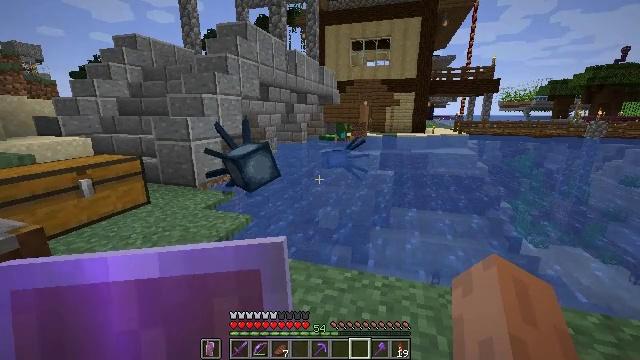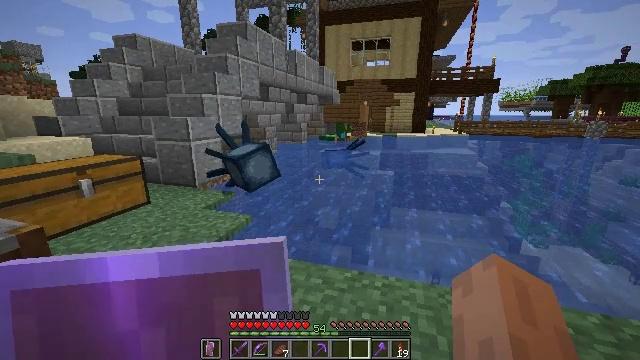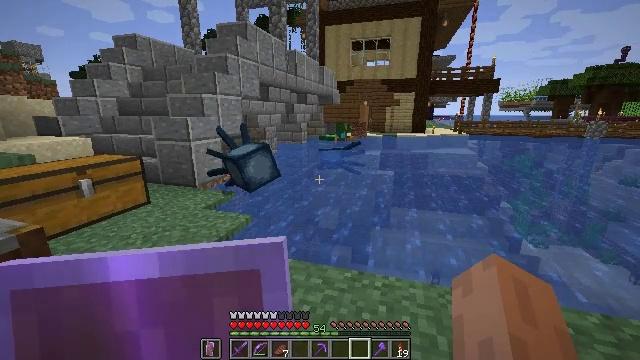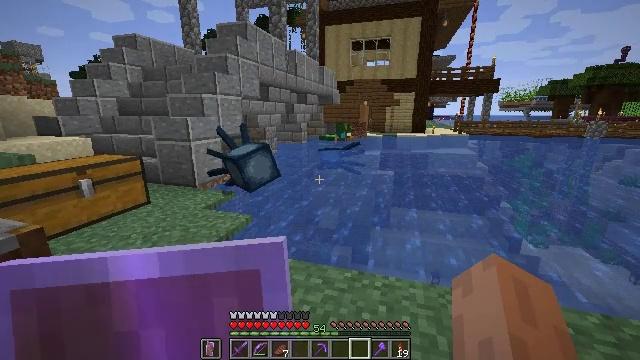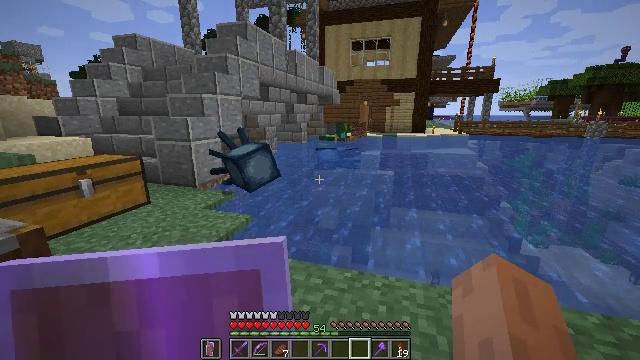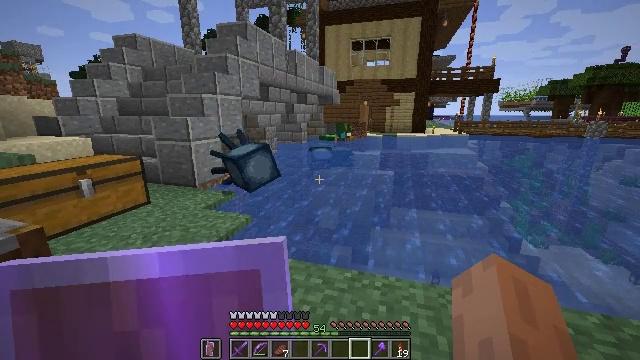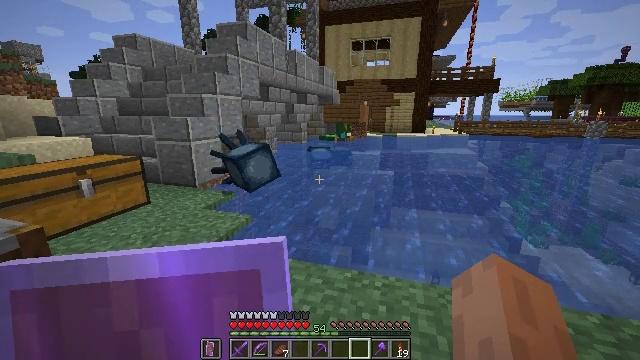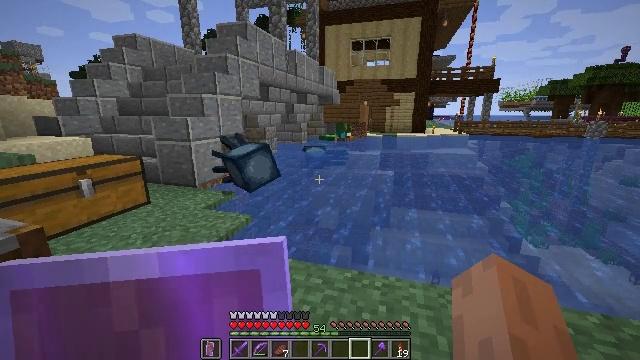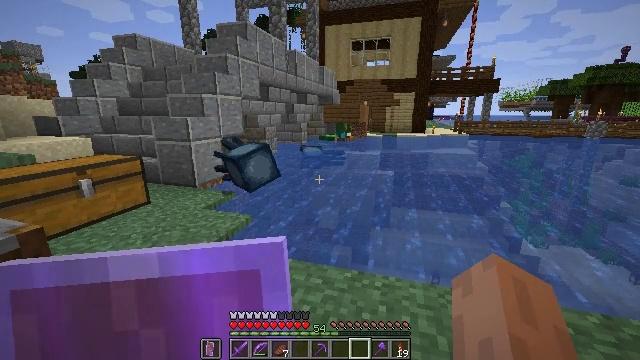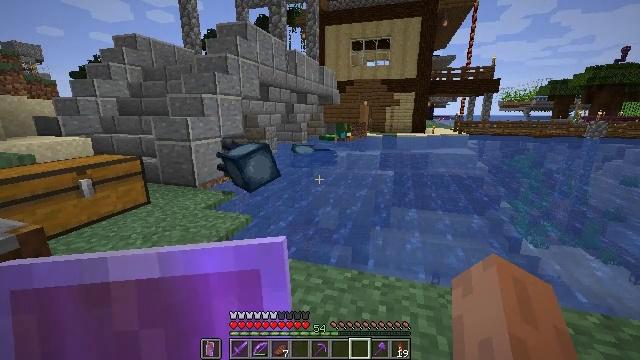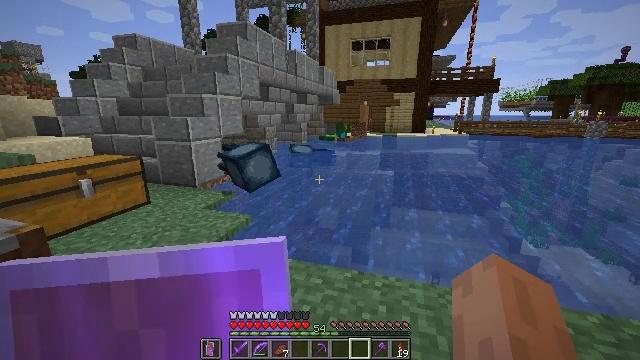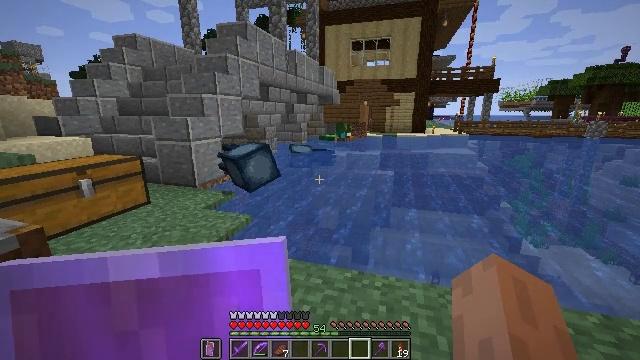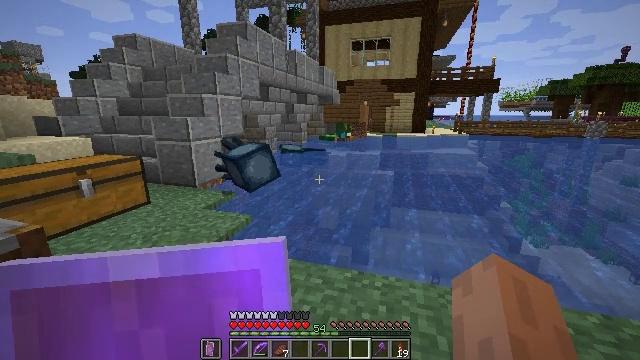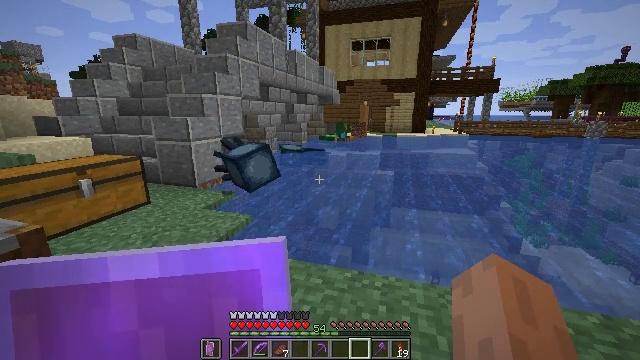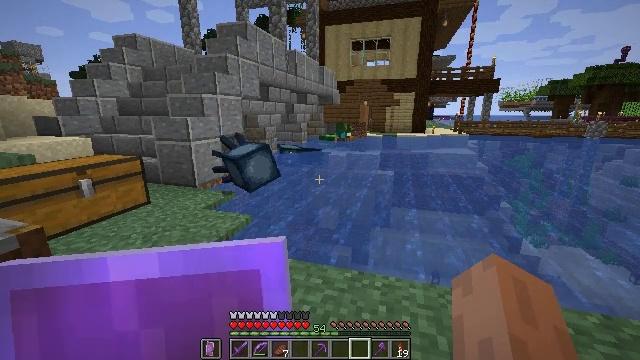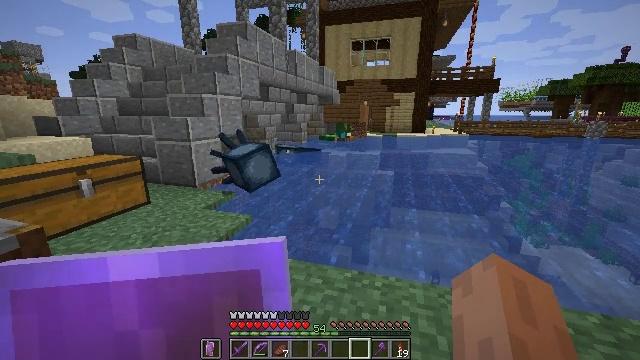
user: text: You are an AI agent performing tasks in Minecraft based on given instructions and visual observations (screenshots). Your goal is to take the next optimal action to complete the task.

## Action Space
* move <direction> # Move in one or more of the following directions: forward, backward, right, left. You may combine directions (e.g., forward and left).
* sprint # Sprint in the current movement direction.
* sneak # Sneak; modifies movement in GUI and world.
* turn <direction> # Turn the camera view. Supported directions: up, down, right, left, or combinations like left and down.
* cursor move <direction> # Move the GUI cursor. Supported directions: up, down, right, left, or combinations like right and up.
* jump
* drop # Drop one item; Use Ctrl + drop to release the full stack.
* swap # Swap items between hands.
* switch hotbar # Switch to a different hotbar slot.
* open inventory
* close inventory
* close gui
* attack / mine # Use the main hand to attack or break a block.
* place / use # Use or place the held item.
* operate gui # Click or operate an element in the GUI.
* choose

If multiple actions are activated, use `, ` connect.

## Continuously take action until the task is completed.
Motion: motion action
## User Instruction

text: Kill the squid.
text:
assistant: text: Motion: no_op
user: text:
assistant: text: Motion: no_op
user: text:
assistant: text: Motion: no_op
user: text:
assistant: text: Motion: no_op
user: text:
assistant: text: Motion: no_op
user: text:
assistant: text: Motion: no_op
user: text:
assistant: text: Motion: no_op
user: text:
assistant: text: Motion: no_op
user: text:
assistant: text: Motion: no_op
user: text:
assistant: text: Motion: no_op
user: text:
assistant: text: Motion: no_op
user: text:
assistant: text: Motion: no_op
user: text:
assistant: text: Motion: no_op
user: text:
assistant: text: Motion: no_op
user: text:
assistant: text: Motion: no_op
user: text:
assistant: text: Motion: no_op
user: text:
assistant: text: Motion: no_op
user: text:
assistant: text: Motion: no_op
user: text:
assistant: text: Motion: no_op
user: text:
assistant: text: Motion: no_op
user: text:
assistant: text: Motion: no_op
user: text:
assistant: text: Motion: no_op
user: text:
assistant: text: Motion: no_op
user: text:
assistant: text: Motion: no_op
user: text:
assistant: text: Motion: no_op
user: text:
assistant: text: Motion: no_op
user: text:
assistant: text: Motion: no_op
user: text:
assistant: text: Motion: no_op
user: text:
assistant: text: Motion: no_op
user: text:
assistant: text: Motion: no_op